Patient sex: F
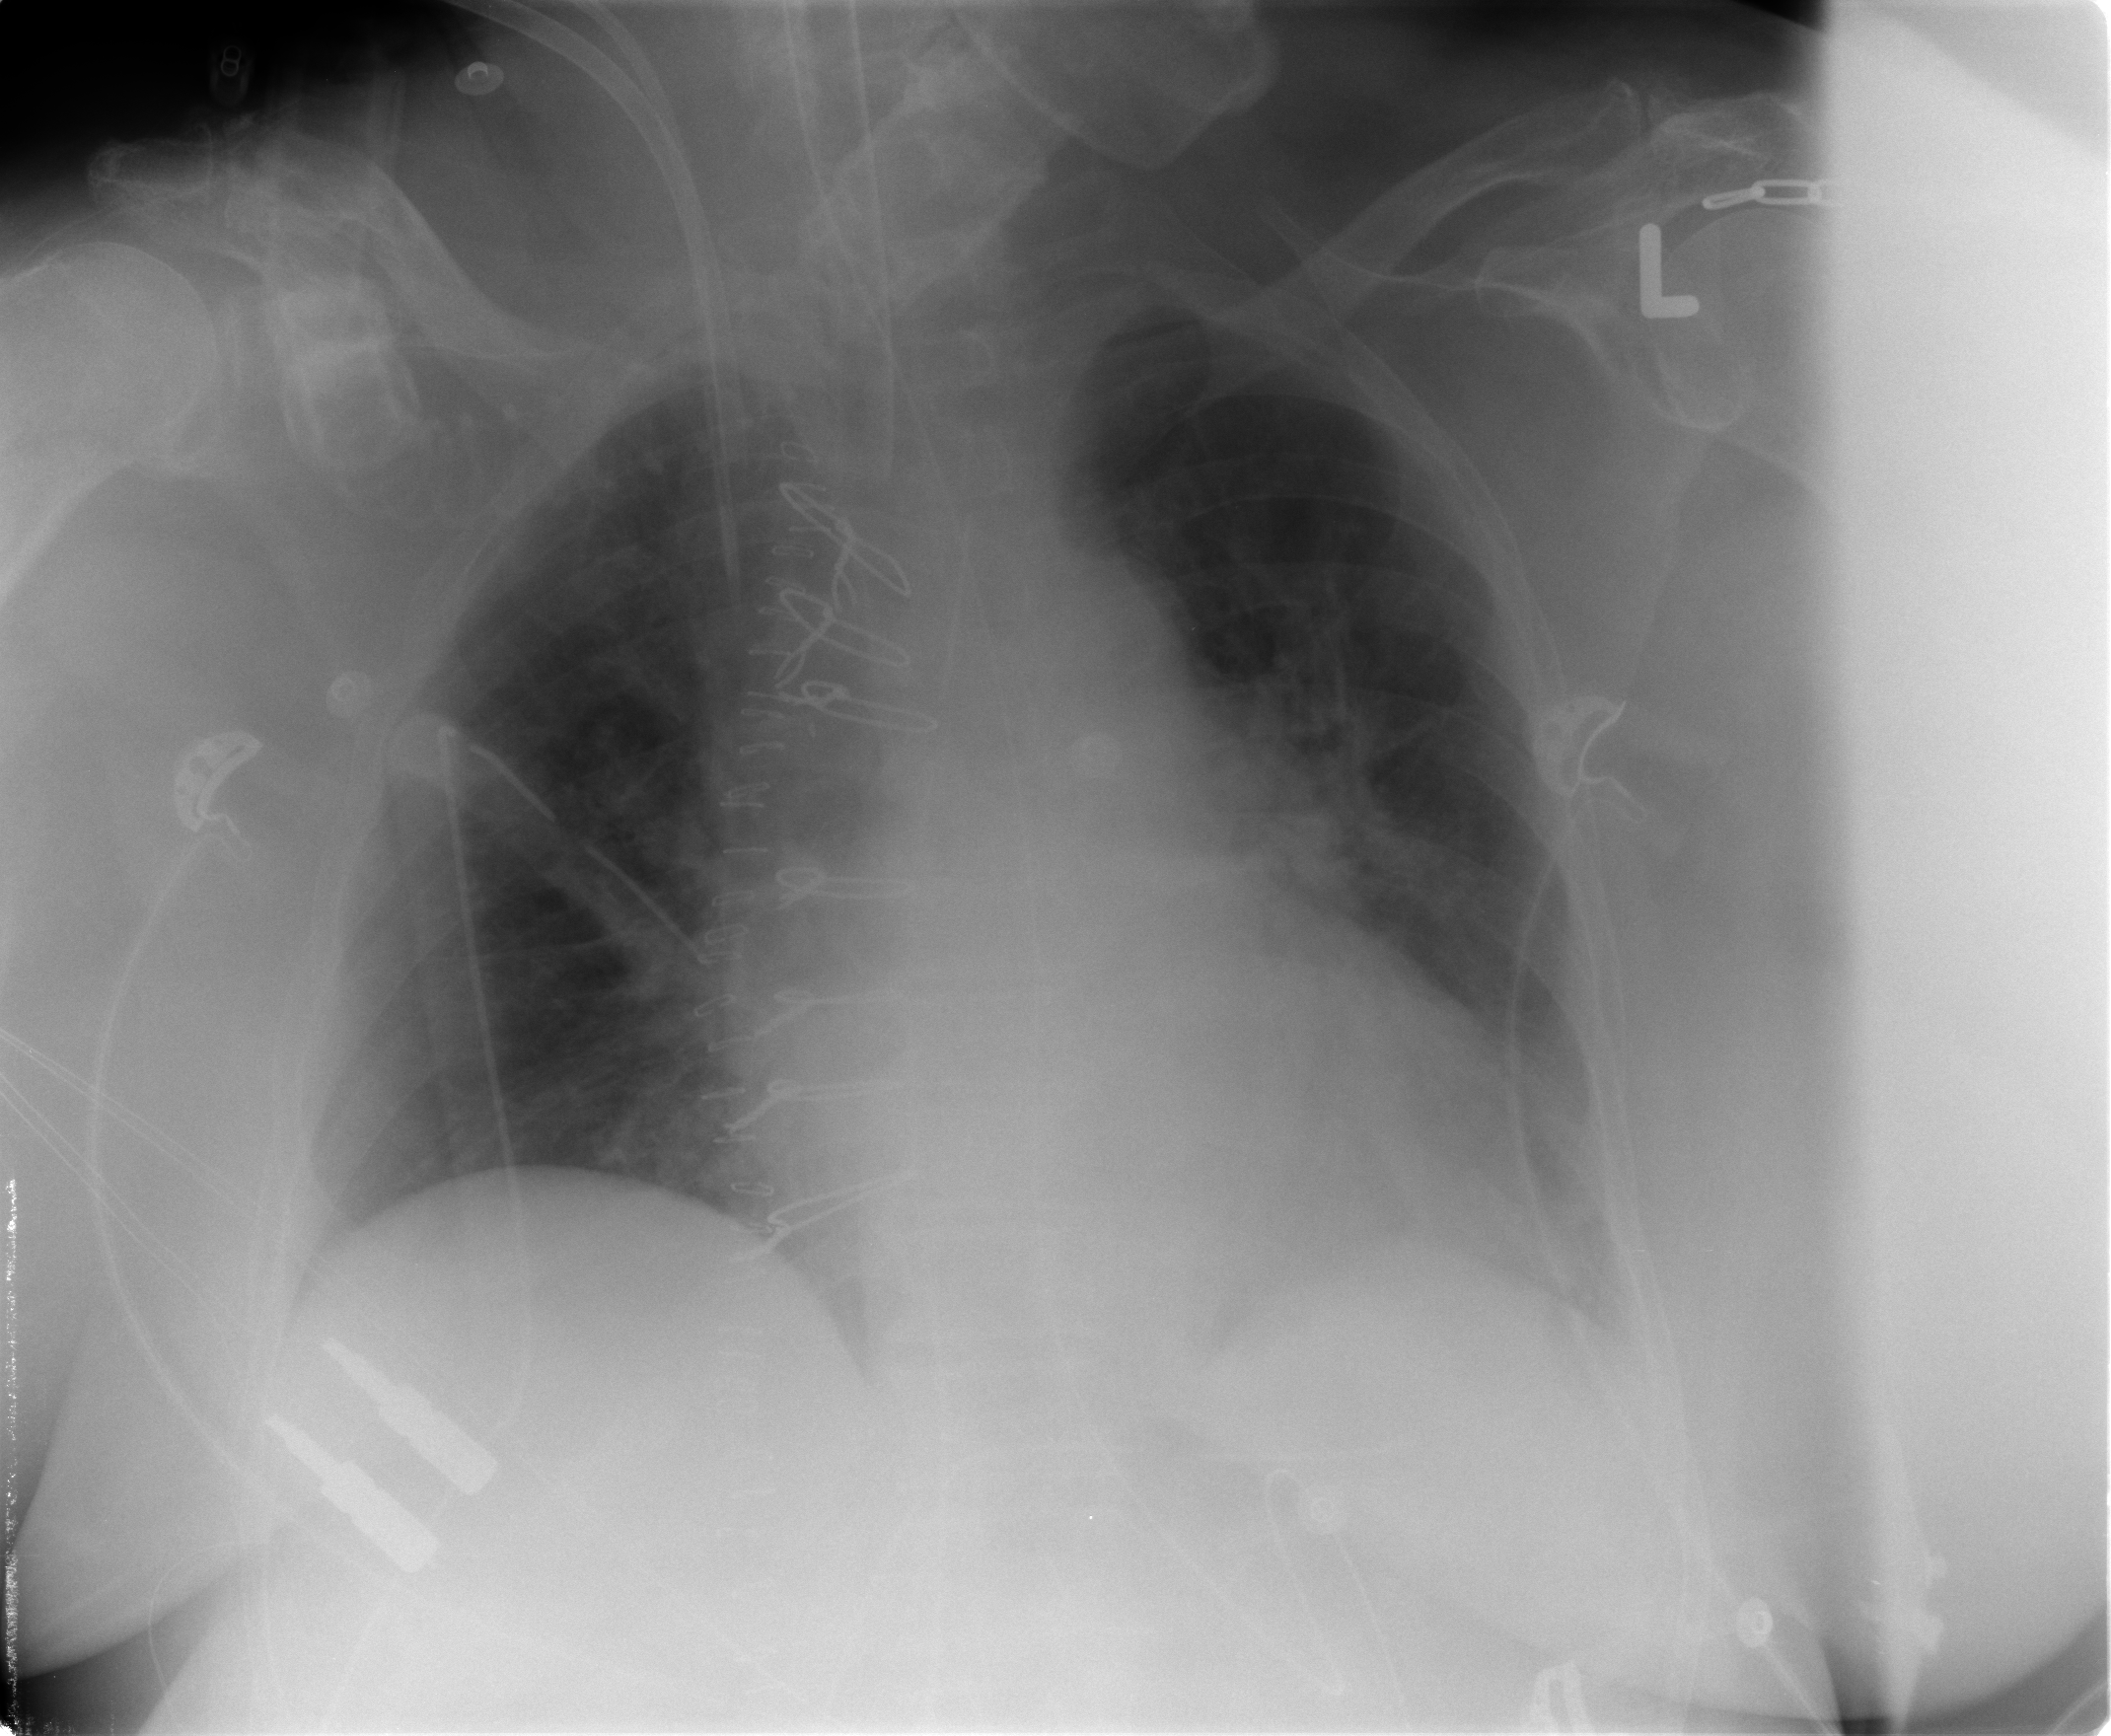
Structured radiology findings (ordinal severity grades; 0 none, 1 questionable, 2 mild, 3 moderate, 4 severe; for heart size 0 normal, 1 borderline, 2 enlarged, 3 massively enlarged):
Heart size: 2
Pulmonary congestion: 2
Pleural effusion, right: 0
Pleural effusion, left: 2
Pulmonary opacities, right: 0
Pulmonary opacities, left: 0
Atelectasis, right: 0
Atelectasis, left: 2